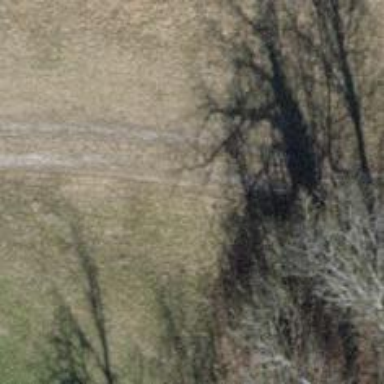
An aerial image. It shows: Grass track with grade4 quality surface.